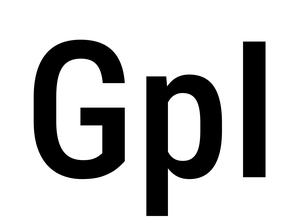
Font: Roboto_Condensed_Medium